Question: I want a button that is an ellipse with a centered 'x' that will change it's colours on mouse over (both the colour of the 'x' and that of the ellipse).
Similar to this

The following gets the standard appearance I want
'''
<Grid>
<Grid.Resources>
<Style x:Key="CloseButtonBackgroundStyle" TargetType="{x:Type Ellipse}">
<Setter Property="Width" Value="25" />
<Setter Property="Height" Value="25" />
<Setter Property="Fill" Value="#f4f4f4" />
<Style.Triggers>
<Trigger Property="IsMouseOver" Value="True">
<Setter Property="Fill" Value="Red" />
</Trigger>
</Style.Triggers>
</Style>
<Style x:Key="CloseButtonForegroundStyle" TargetType="{x:Type TextBlock}">
<Setter Property="Foreground" Value="#898989" />
<Setter Property="HorizontalAlignment" Value="Center" />
<Setter Property="VerticalAlignment" Value="Center" />
<Setter Property="FontSize" Value="16" />
<Setter Property="Padding" Value="0 0 0 4" />
<Style.Triggers>
<Trigger Property="IsMouseOver" Value="True">
<Setter Property="Foreground" Value="#f9ebeb" />
</Trigger>
</Style.Triggers>
</Style>
</Grid.Resources>
<Ellipse Style="{StaticResource CloseButtonBackgroundStyle}" />
<TextBlock Text="x"
Style="{StaticResource CloseButtonForegroundStyle}"/>
</Grid>
'''
The trouble is using the IsMouseOver property. It does work but only for each control. i.e. when I'm over the ellipse the background turns red BUT when I then go over the textblock the ellipse is no longer mouse over and so it turns back to the standard fill colour.
Do I need to change my approach so that the content of the ellipse is the textblock?
Many thanks
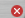
Answer: The issue is that the TextBlock actually covers more real estate than the 'x' because fonts have intrinsic padding around the pixels that form the letter. So the mouse could actually be over the TextBlock (and not just the pixels of the 'x' character) and this would prevent your other trigger from firing. This would account for the either/or effect you are experiencing.
Among other approaches, one possibility is to wrap both elements into a control template...
'''
<Grid>
<Grid.Resources>
<ControlTemplate x:Key="EllipseWithText" TargetType="{x:Type Button}">
<Grid x:Name="MainGrid">
<Rectangle x:Name="MainRectangle" Fill="#<PHONE>" RadiusX="5" RadiusY="5"/>
<ContentPresenter x:Name="Presenter"
HorizontalAlignment="Center" VerticalAlignment="Center"
TextBlock.Foreground="#BB225588"/>
<Path x:Name="Cross" Data="M0,0 L1,1 M0,1 L1,0"
Stretch="Fill" Stroke="Black"
StrokeThickness="2" Width="8" Height="8" />
</Grid>
<ControlTemplate.Triggers>
<Trigger Property="IsMouseOver" Value="True">
<Setter TargetName="MainRectangle" Property="Fill" Value="Red"/>
<Setter TargetName="MainRectangle" Property="Stroke" Value="Transparent"/>
<Setter TargetName="Cross" Property="Stroke" Value="White" />
</Trigger>
</ControlTemplate.Triggers>
</ControlTemplate>
</Grid.Resources>
<Button Height="15" Width="15" Template="{StaticResource EllipseWithText}"/>
</Grid>
'''
This will give your desired effect of having the ellipse turn red and the 'x' turn a different colour. Note that this template does not use a TextBlock, but instead uses a Path. The Path simulates an 'x' character. This approach causes less real estate to collide and gives the effect you are after.